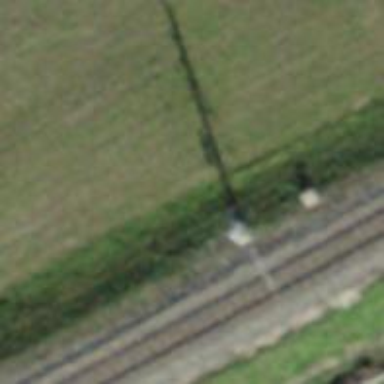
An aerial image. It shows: Power pole.